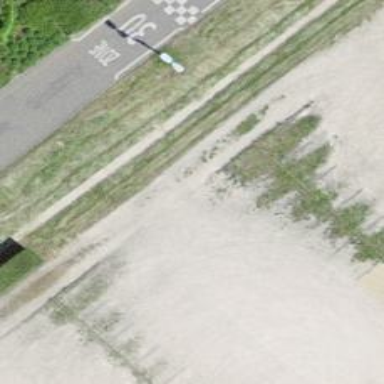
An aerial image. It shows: Unpaved parking aisle road for service vehicles.